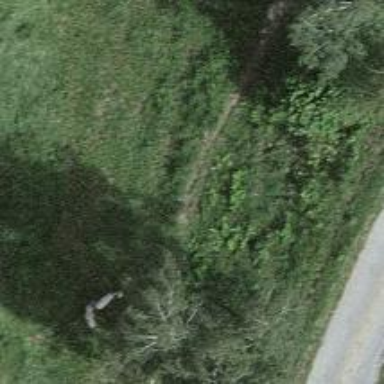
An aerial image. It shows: Path on the ground.